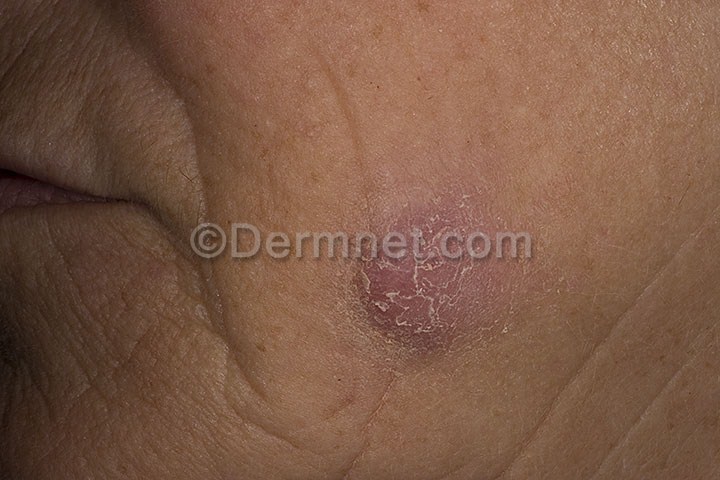
Disease: Seborrheic Keratoses and other Benign Tumors